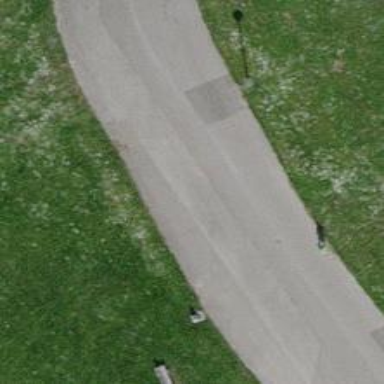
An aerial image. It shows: Pedestrian road with asphalt surface.